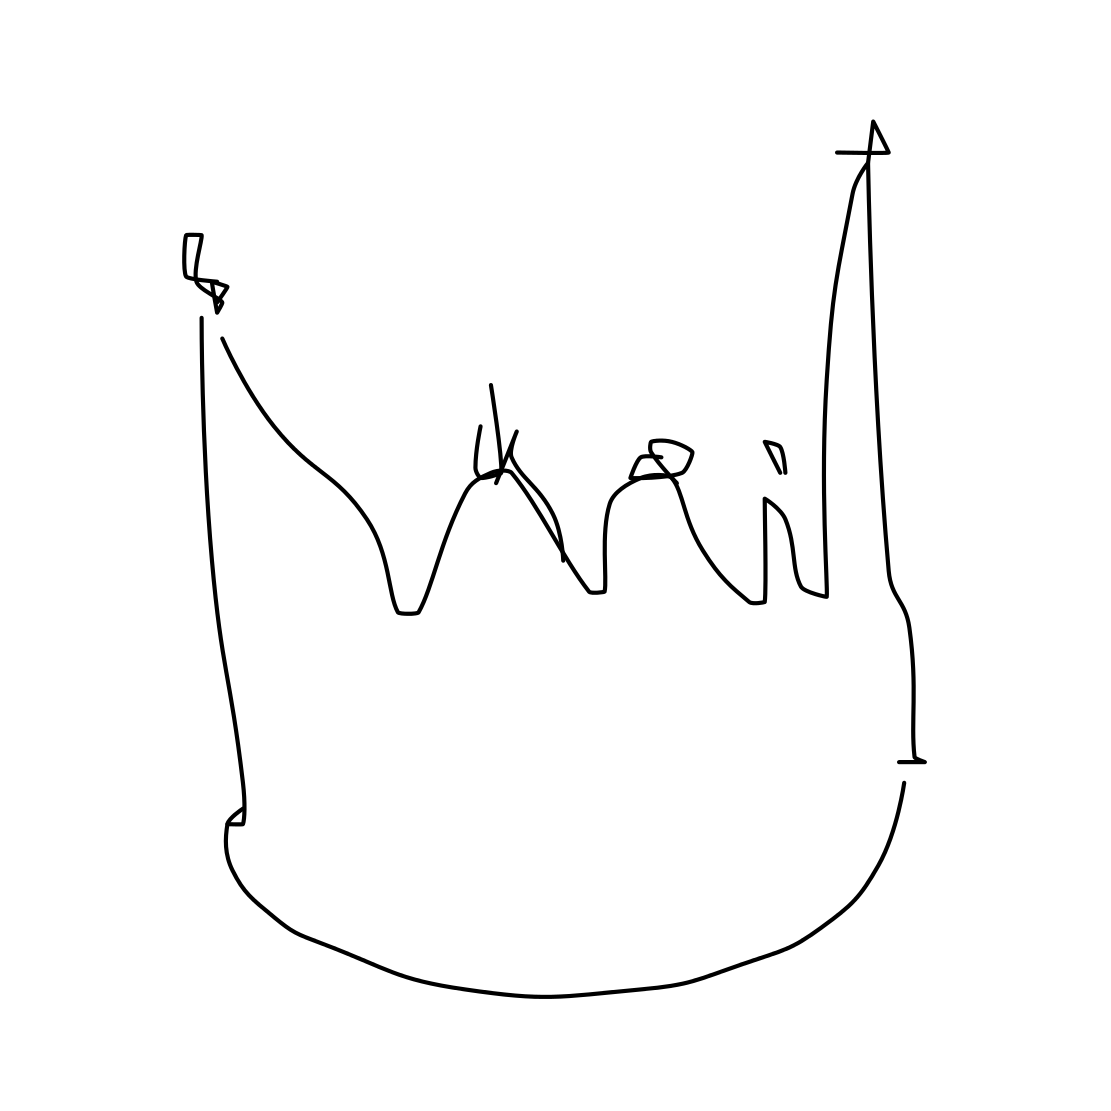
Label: crown